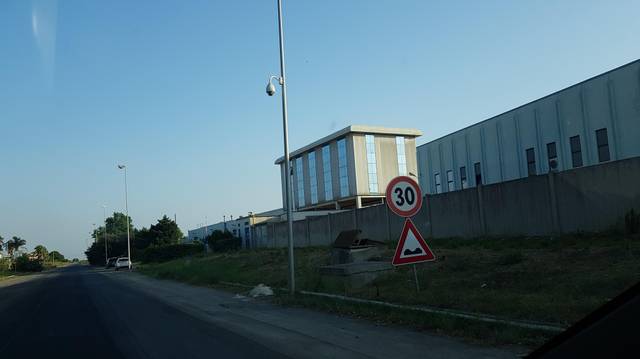
Region: Italy
Coordinates: 40.631, 17.975